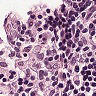
Metastatic tissue present: no